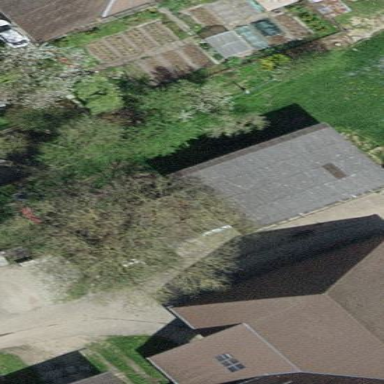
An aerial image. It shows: Garage.